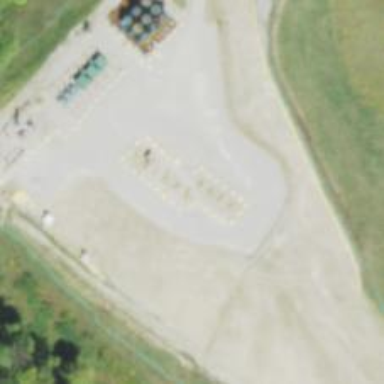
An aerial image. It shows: Petroleum well.